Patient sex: M
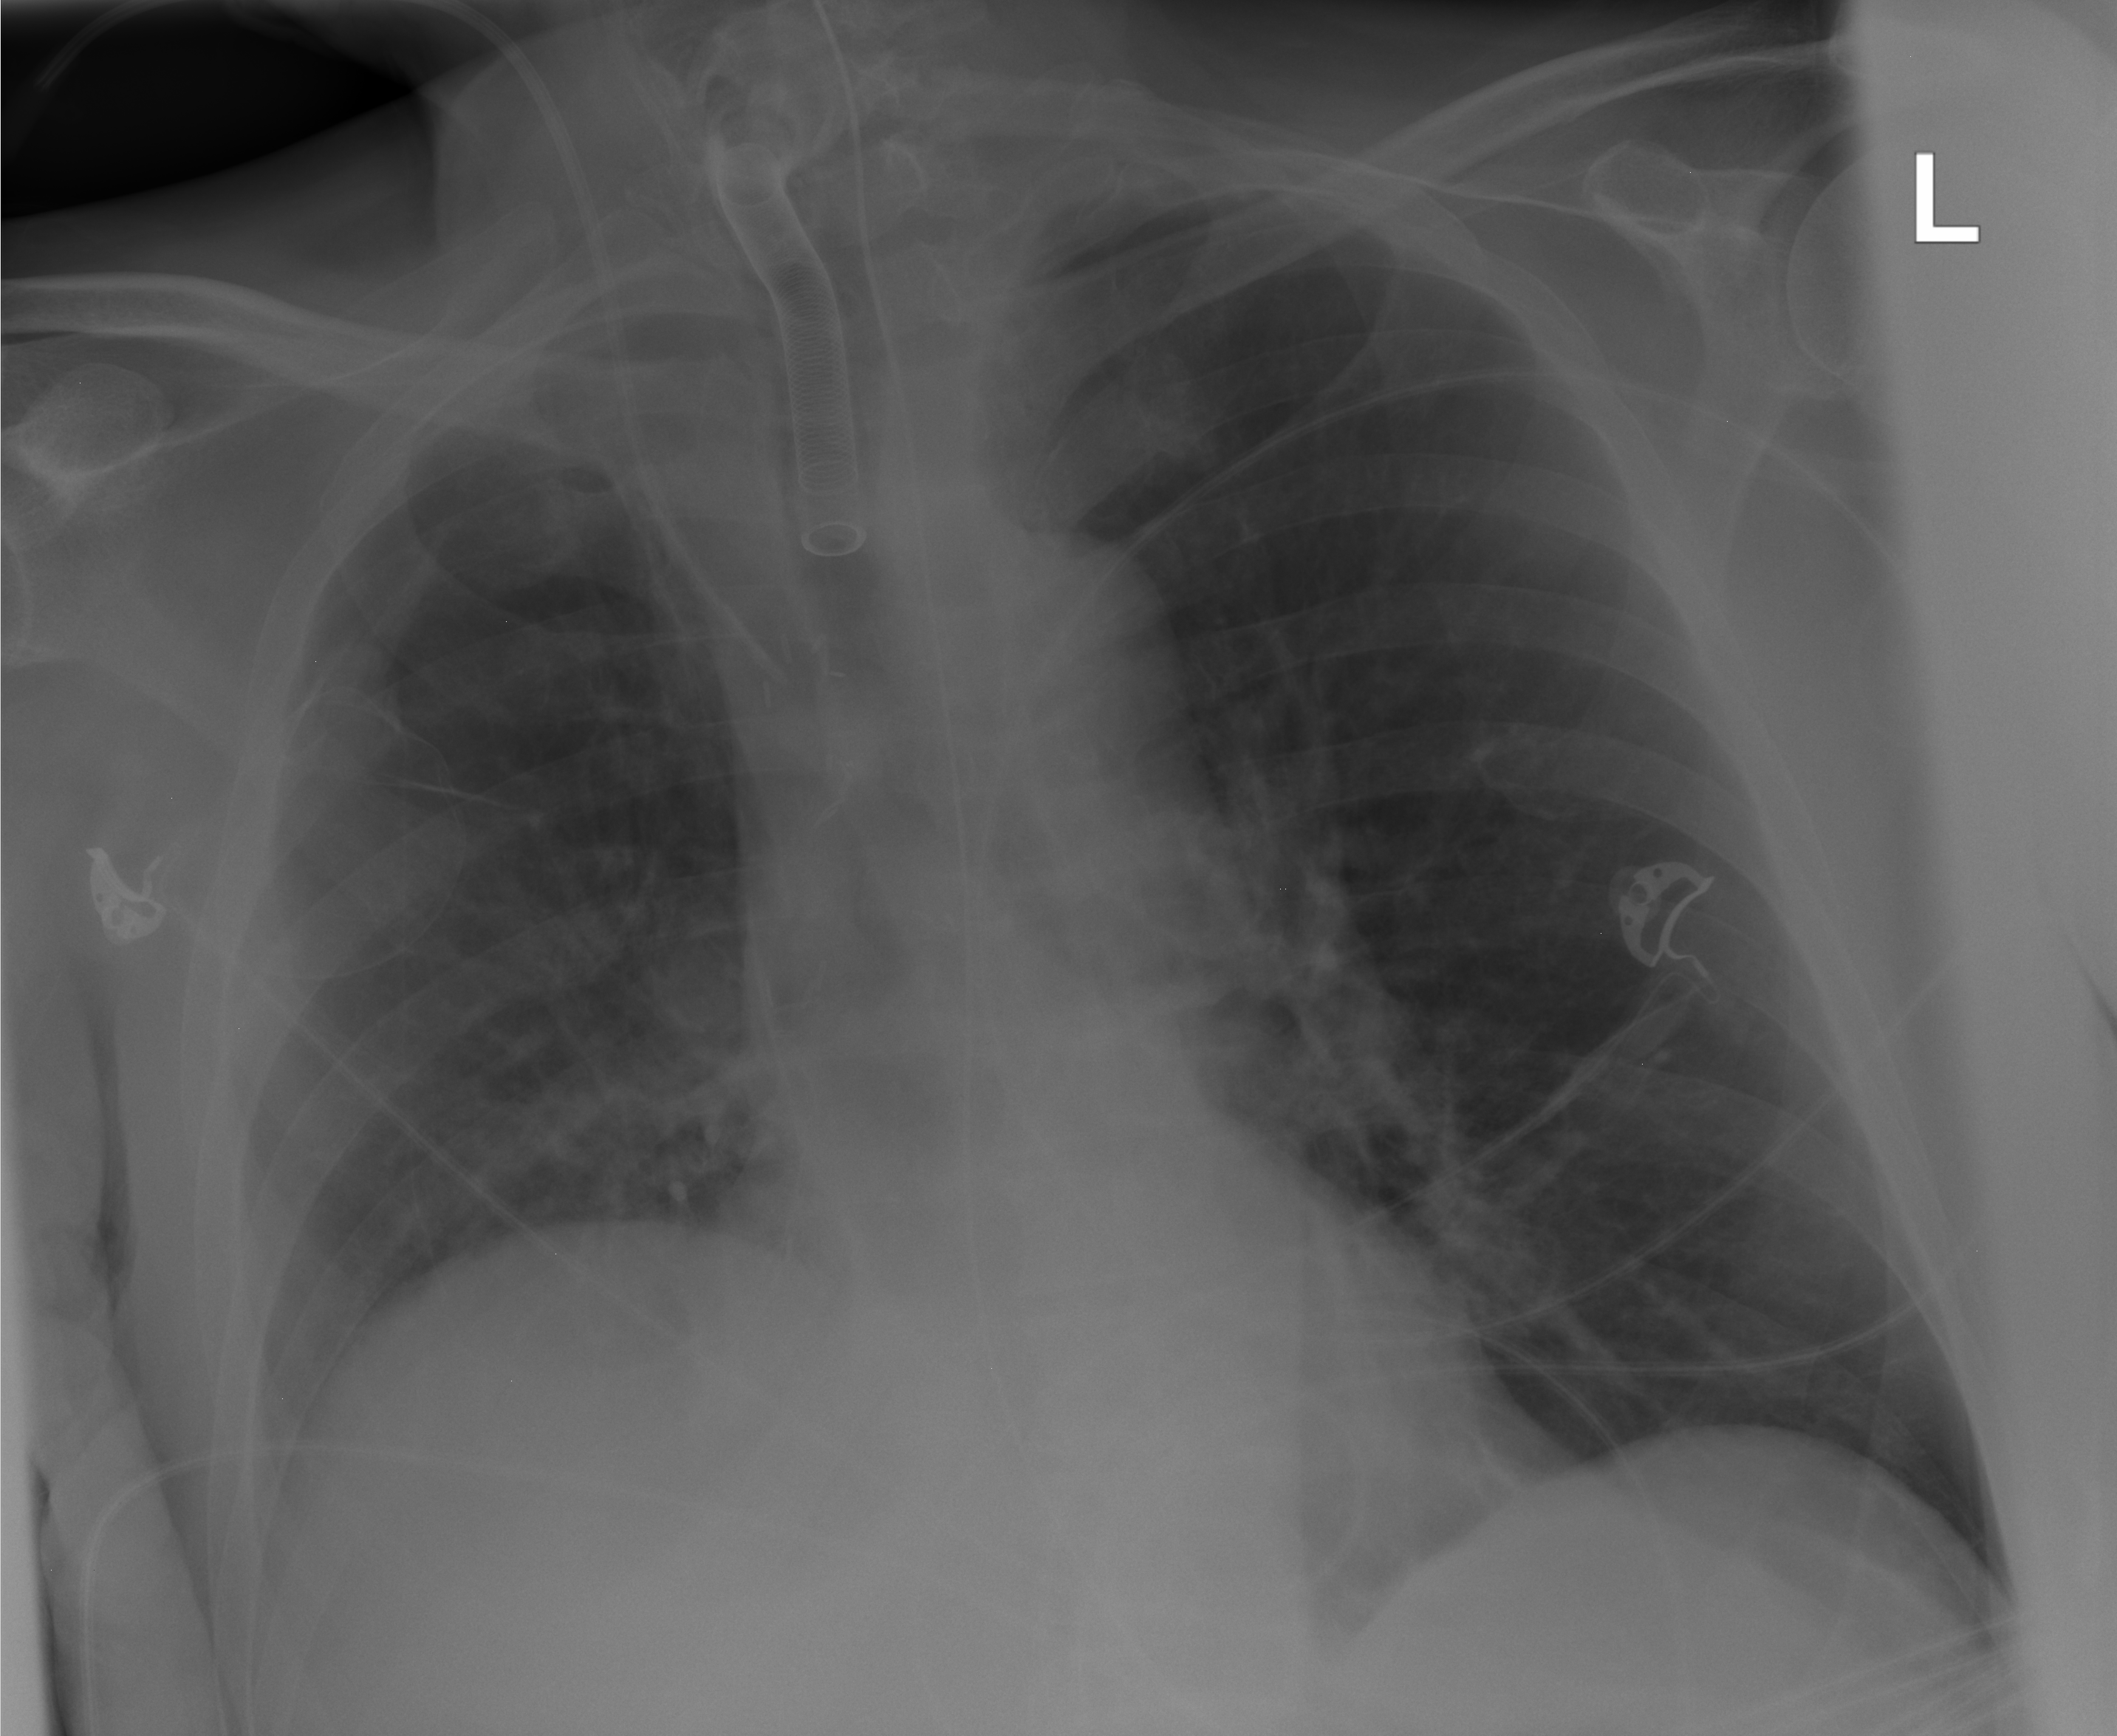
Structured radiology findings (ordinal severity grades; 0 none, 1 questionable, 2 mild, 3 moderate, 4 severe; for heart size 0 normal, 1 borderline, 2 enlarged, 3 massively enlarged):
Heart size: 0
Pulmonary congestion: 0
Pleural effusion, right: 0
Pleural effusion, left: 0
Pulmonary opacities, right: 0
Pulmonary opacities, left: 0
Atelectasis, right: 2
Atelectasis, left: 0